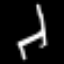
Label: chair